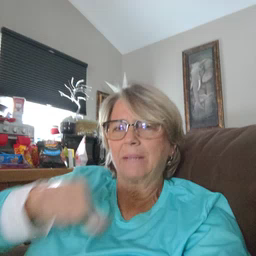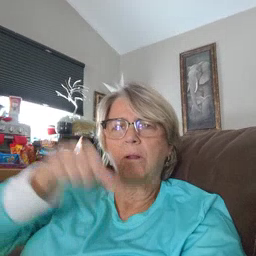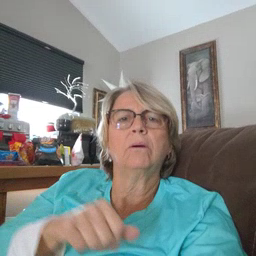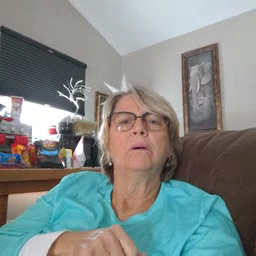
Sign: puzzle